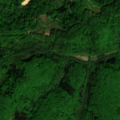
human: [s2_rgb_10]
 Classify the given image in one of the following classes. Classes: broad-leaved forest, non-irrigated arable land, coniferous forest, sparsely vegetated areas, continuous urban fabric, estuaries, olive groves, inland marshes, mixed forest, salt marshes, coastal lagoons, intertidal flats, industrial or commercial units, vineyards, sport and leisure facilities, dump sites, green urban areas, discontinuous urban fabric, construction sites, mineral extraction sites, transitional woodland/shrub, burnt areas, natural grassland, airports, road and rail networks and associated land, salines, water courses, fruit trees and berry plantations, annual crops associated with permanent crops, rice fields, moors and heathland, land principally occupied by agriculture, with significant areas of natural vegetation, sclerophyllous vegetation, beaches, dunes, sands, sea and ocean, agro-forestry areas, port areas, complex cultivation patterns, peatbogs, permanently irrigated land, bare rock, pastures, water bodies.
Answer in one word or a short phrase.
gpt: complex cultivation patterns, broad-leaved forest, mixed forest